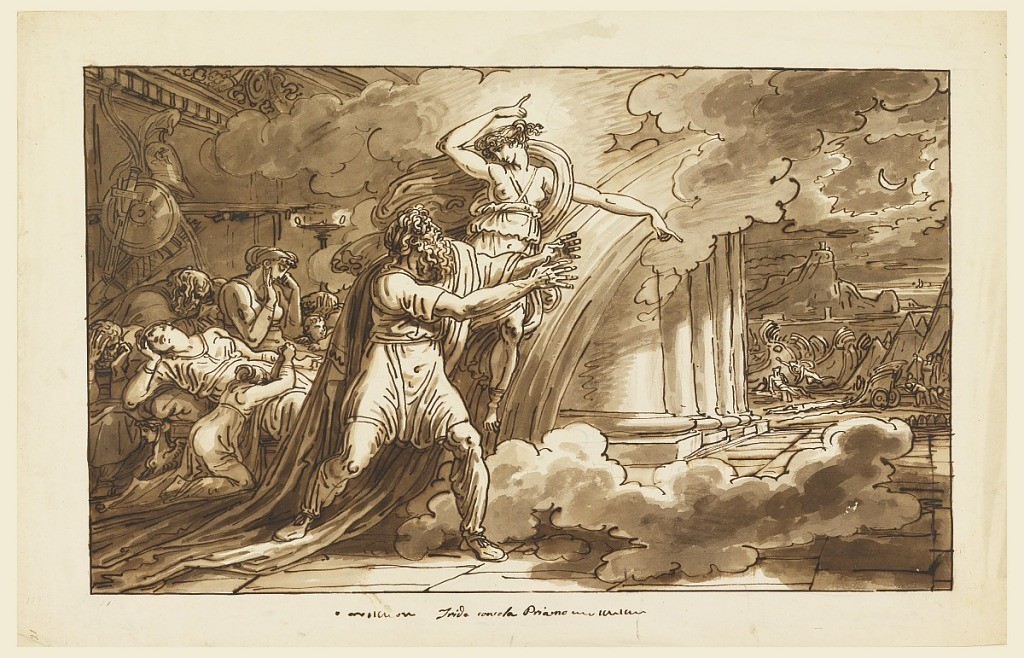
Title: Iris Encourages Priam to Beg the Body of Hector from Achilles
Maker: Felice Giani, Italian, 1758–1823
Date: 1810–20
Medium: Pen and brown ink, brush and brown wash, graphite on thick white wove paper
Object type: Drawing
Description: Iris flies besides the walking Priam; a view into a room with sleeping Trojans is at left; the camp of the Greeks is shown in the right middle plane; Thetis approaches Achilles who sits behind the body of Hector who is fastened to his chariot.